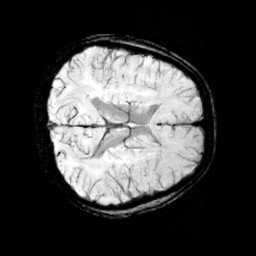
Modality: minIP
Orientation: axial
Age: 11
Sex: male
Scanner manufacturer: siemens
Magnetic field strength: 3 T
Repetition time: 0.027 s
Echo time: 0.02 s